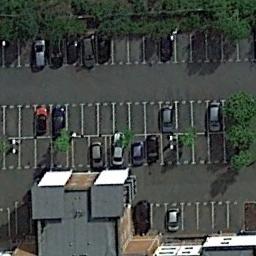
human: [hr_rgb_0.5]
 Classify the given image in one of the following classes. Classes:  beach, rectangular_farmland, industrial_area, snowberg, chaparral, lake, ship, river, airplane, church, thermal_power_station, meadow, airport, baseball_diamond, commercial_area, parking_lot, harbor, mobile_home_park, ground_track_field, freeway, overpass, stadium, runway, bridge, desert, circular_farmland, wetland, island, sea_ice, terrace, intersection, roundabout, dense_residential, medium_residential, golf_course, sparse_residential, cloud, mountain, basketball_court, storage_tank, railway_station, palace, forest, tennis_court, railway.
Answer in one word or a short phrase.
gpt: parking_lot